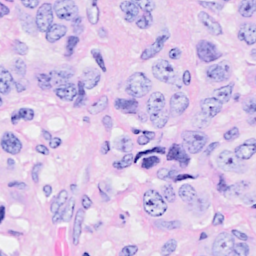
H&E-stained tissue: Breast